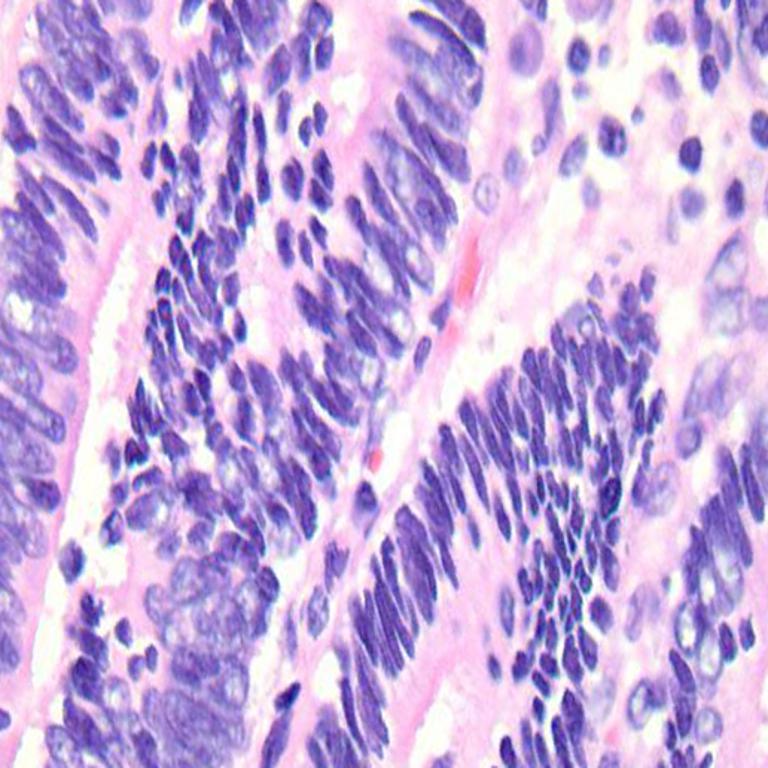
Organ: colon
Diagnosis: adenocarcinomas